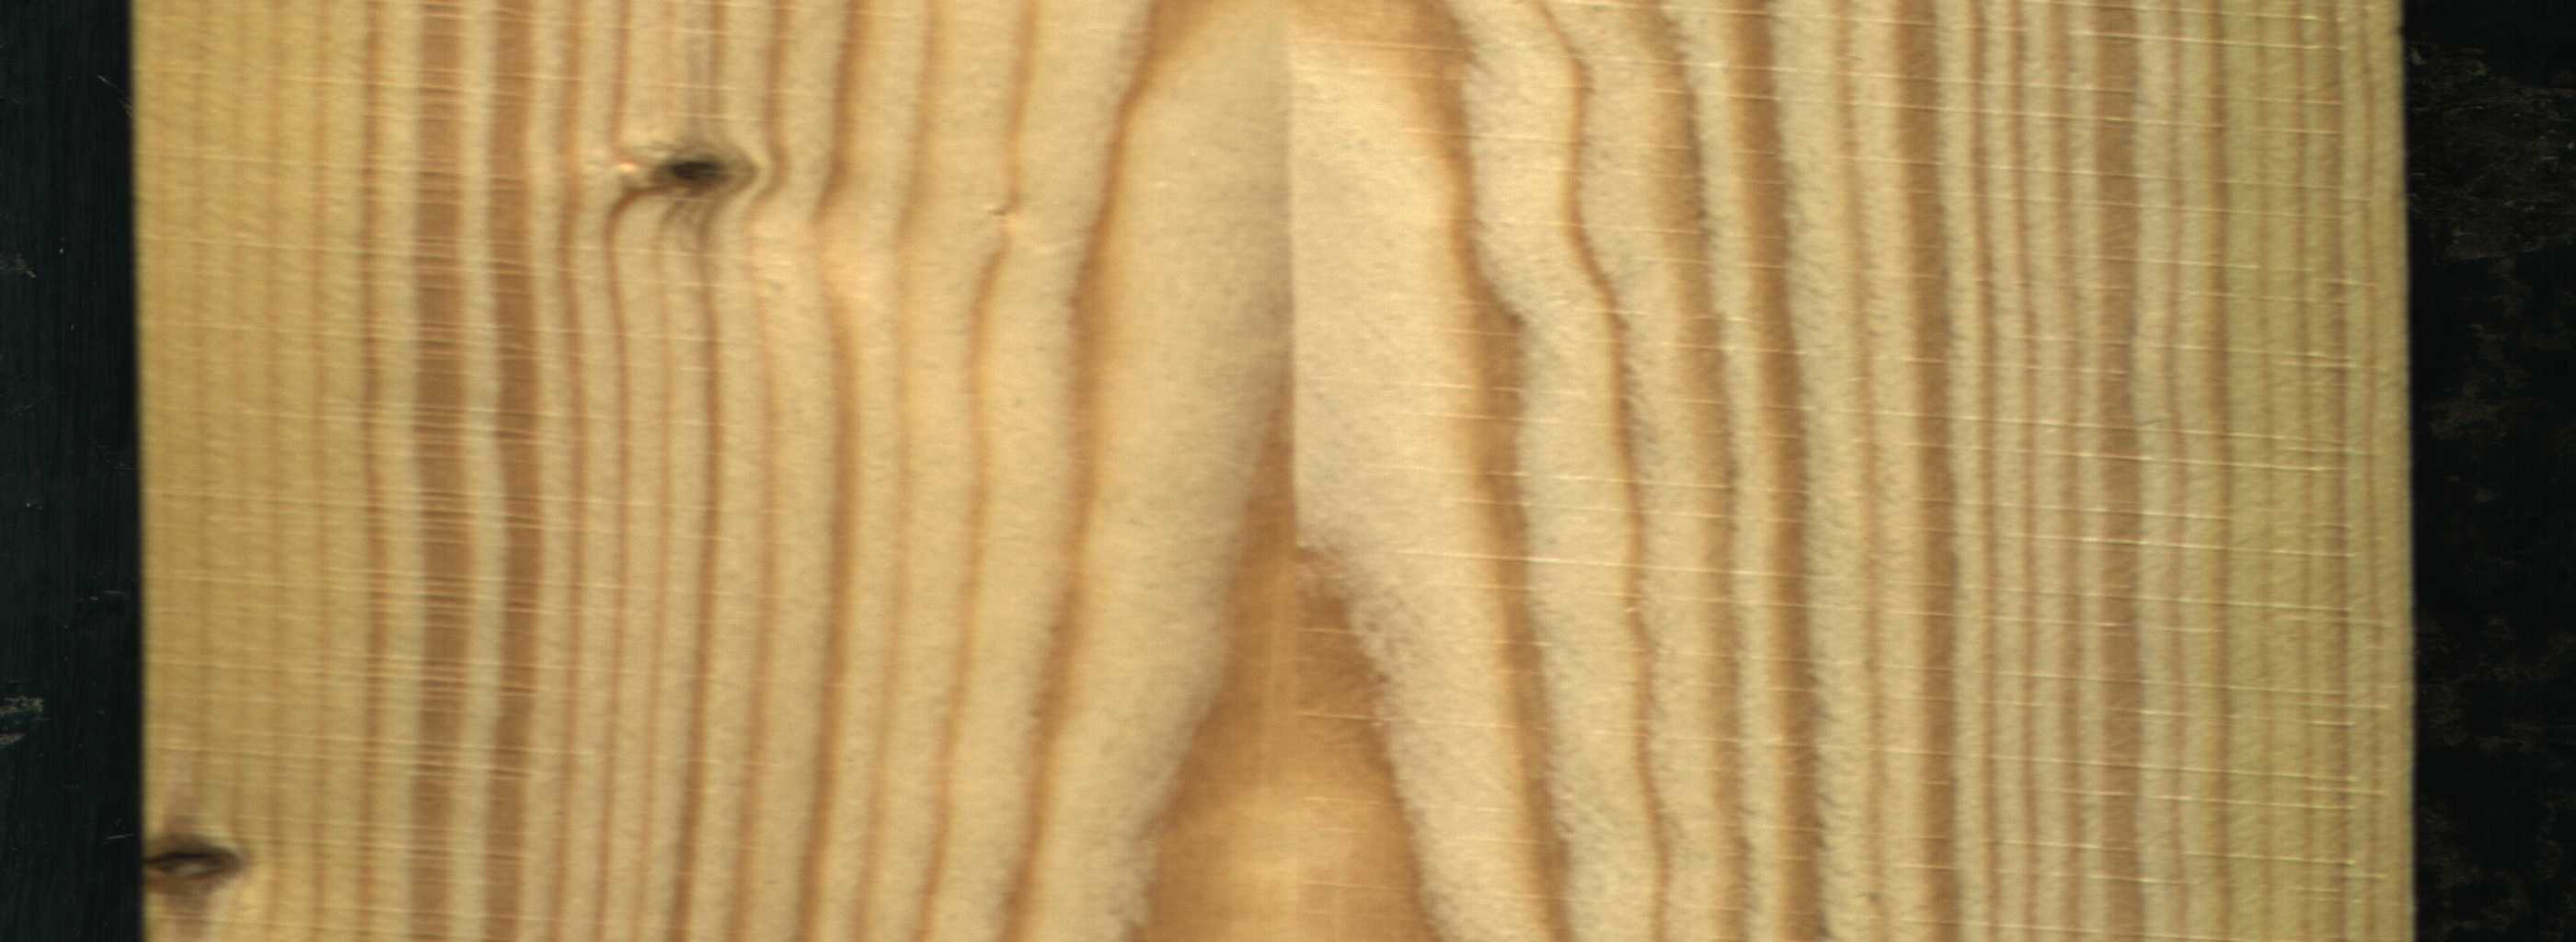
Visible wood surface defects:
Dead_Knot
Live_Knot